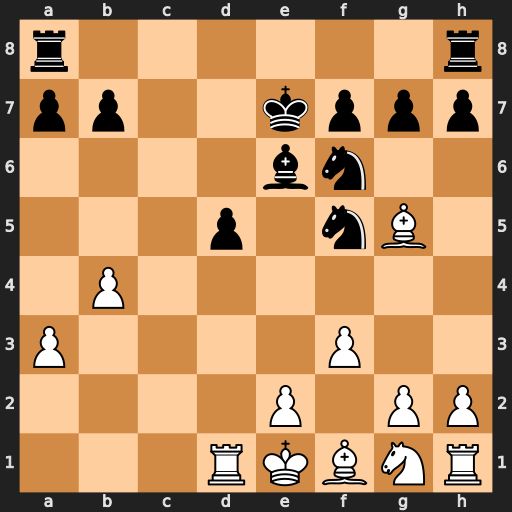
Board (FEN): r6r/pp2kppp/4bn2/3p1nB1/1P6/P4P2/4P1PP/3RKBNR
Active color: w
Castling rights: K
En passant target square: -
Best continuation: e4 dxe4 fxe4